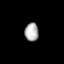
Tissue: prostate
Cell type: T cells
Senescence score: 0.7135
Nuclear area (px): 246
Mean DAPI intensity: 174.854